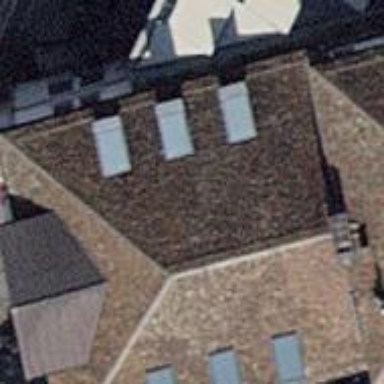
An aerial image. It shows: Building with brown roof tiles in side-hipped shape.